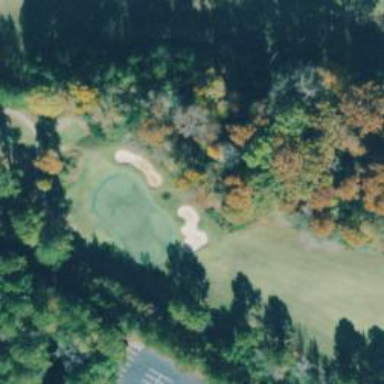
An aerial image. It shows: View of golf hole.